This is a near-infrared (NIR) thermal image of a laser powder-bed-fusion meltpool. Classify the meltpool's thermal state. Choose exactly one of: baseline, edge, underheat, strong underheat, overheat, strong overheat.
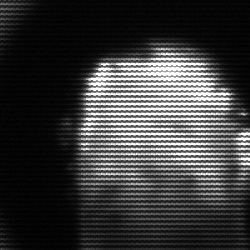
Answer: baseline